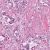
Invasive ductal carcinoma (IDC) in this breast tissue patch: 1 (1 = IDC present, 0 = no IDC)